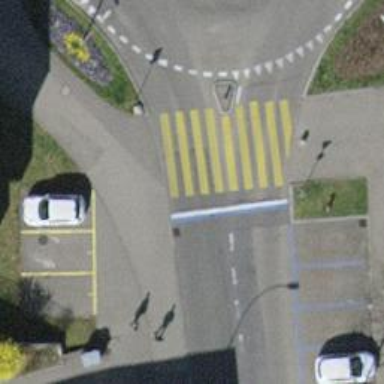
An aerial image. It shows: Uncontrolled zebra crossing.